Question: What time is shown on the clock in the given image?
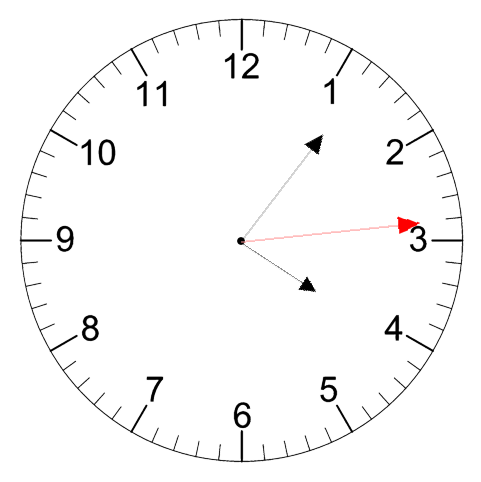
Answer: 04:06:14